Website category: auto
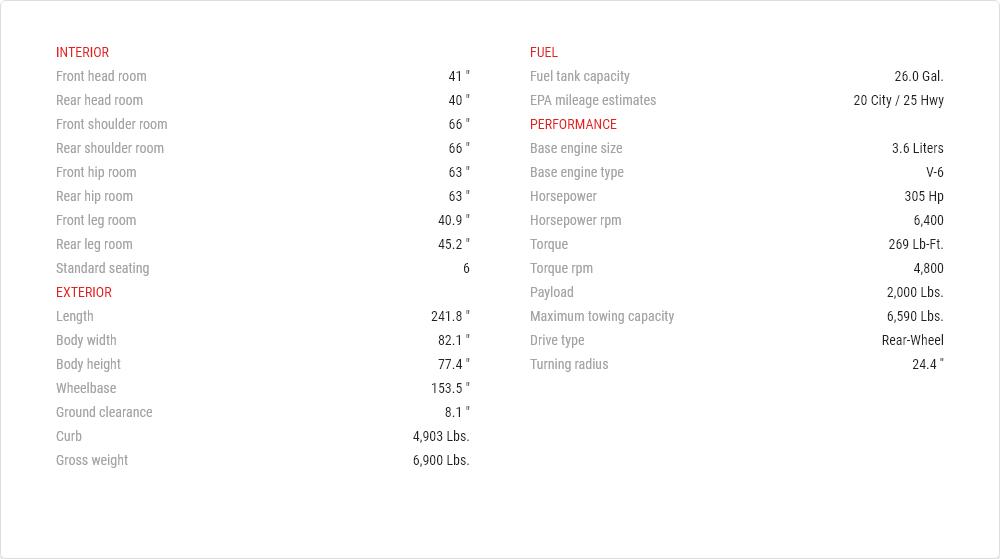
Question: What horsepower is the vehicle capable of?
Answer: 305 hp

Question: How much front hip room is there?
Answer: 63 "

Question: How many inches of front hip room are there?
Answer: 63 "

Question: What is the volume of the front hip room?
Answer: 63 "

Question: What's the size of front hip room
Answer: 63 "

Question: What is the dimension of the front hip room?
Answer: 63 "